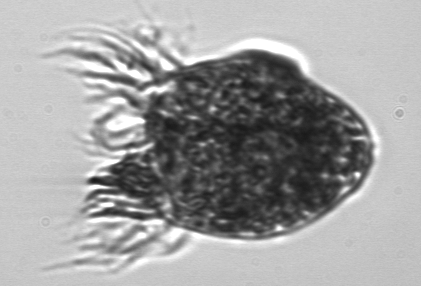
Label: Pelagostrobilidium